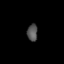
Tissue: lung
Cell type: Smooth muscle cells
Senescence score: 0.6699
Nuclear area (px): 172
Mean DAPI intensity: 82.773